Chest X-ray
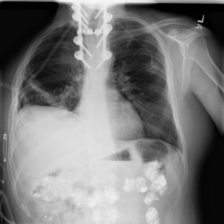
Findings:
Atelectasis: negative
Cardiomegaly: negative
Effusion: negative
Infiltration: negative
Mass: negative
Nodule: negative
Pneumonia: negative
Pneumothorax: positive
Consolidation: negative
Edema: negative
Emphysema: negative
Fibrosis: negative
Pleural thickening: negative
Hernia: negative